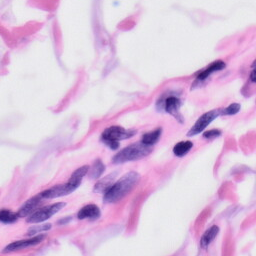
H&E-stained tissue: Skin